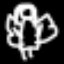
Label: angel